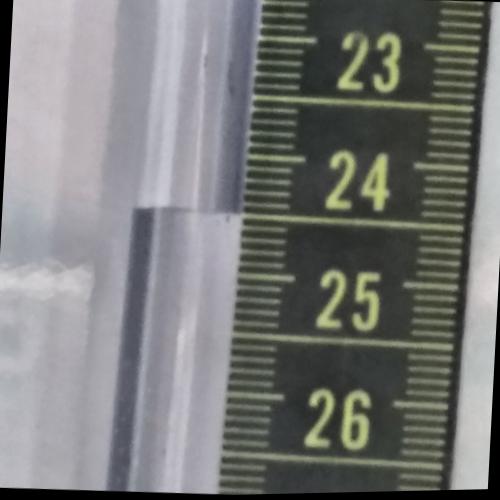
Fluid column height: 24.5 cm